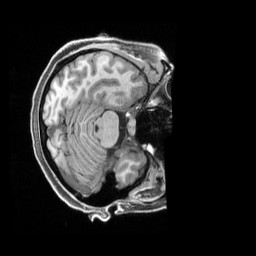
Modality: T1w
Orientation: axial
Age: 28
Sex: female
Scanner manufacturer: siemens
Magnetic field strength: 3 T
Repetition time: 2.5 s
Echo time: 0.00296 s